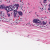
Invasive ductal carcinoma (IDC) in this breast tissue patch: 0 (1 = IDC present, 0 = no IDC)